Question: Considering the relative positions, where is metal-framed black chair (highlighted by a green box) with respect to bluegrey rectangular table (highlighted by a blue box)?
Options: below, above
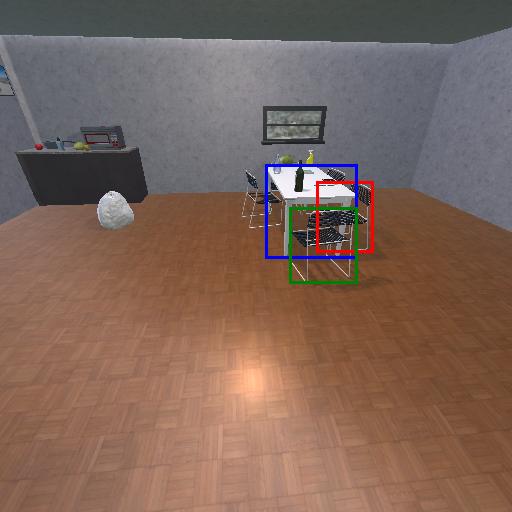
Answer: below